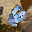
Label: 6